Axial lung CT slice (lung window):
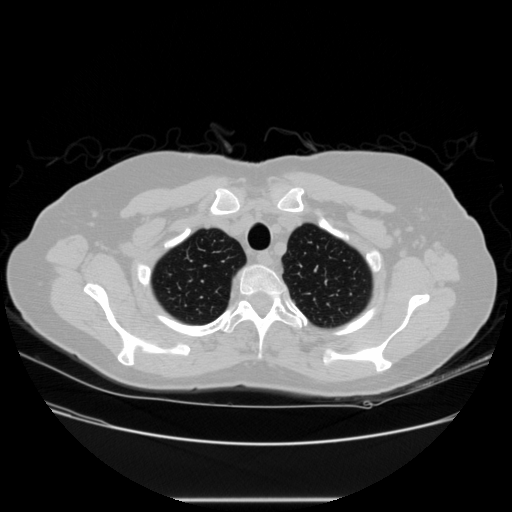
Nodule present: no